Field crop: maize
Growth stage: 2
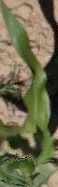
Species: maize